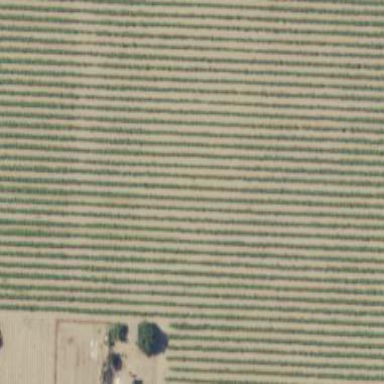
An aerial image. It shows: Vineyard.